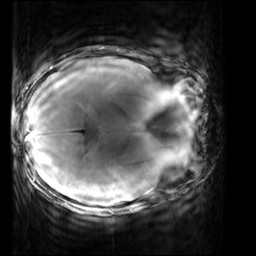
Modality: T2starw
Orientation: axial
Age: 27
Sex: male
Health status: healthy
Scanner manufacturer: siemens
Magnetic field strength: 3 T
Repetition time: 0.7 s
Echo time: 0.02 s